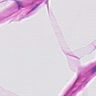
Metastatic tissue present: no